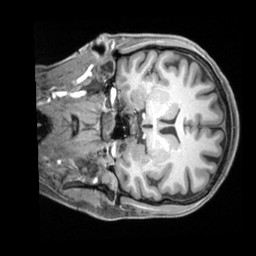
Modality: T1w
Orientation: coronal
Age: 23
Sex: female
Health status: ill
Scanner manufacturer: siemens
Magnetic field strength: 3 T
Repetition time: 2.2 s
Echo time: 0.00218 s